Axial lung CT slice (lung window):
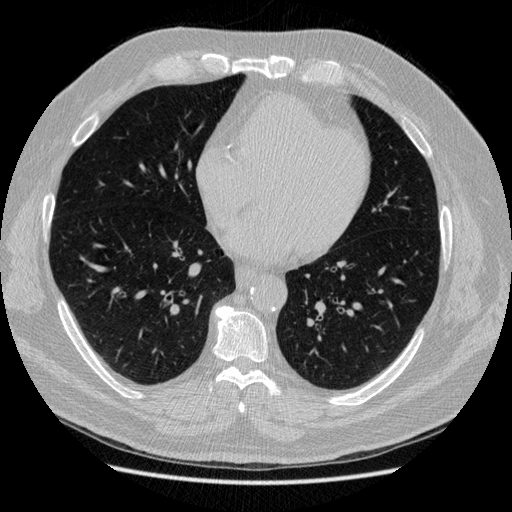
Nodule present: no